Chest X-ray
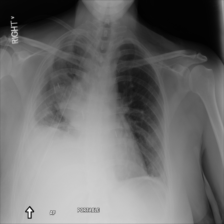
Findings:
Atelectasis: negative
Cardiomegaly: negative
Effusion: positive
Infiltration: negative
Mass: negative
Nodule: negative
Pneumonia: negative
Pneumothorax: negative
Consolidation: negative
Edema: negative
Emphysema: negative
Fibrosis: negative
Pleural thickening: negative
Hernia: negative